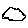
Label: cloud